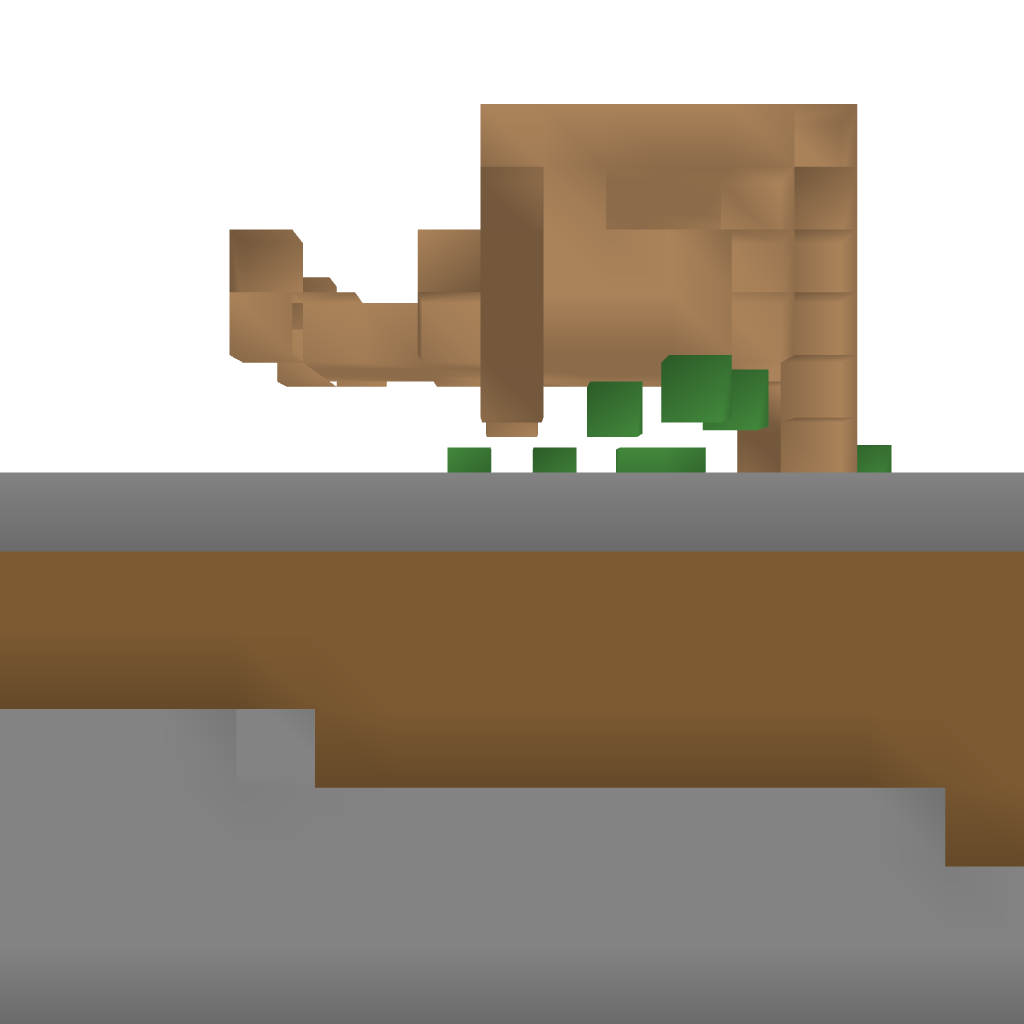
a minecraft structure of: Casa de Bruja(Witch Hause) bad low quality